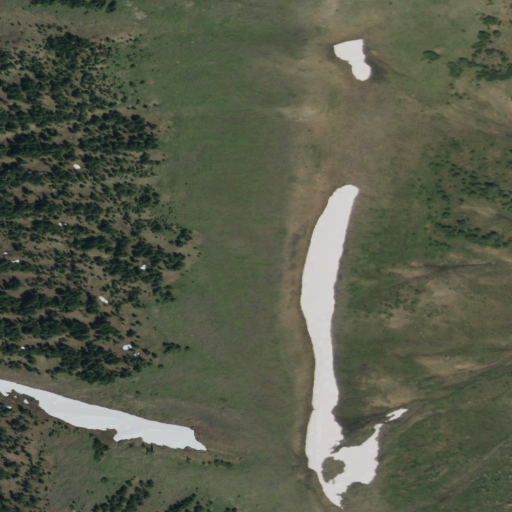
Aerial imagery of ridge(s) in Wyoming named Woody Ridge containing shrub, evergreen forest, and grassland